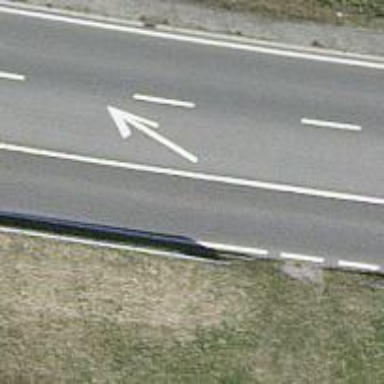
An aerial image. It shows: Primary road with asphalt surface.